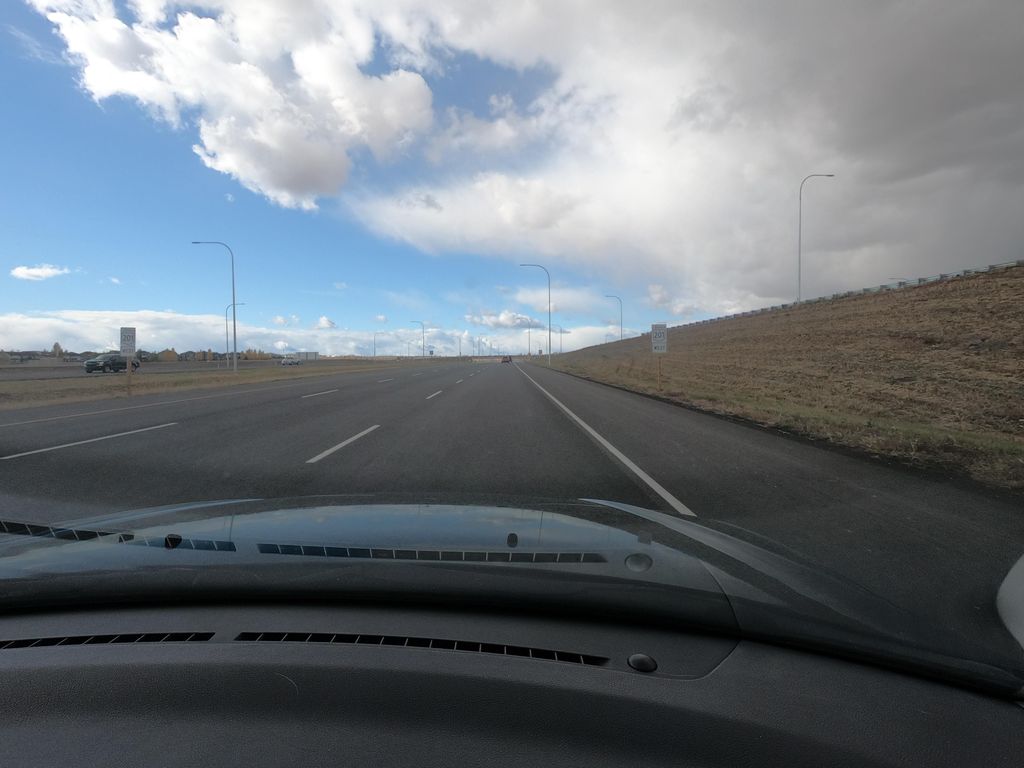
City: calgary